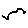
Label: bird